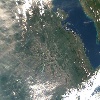
Label: land